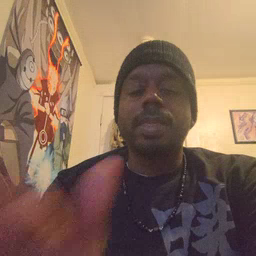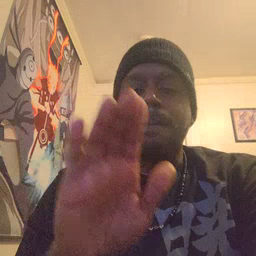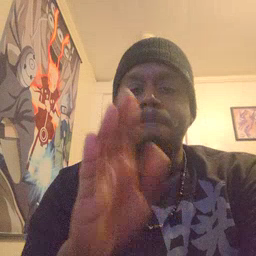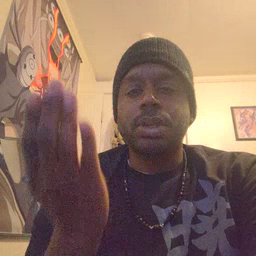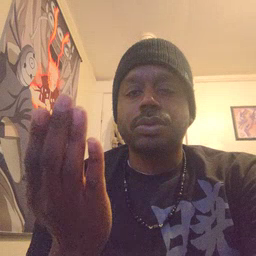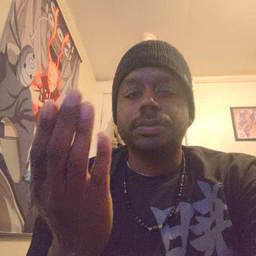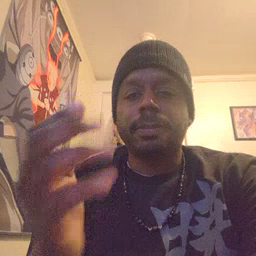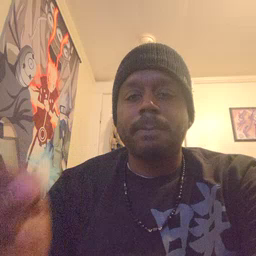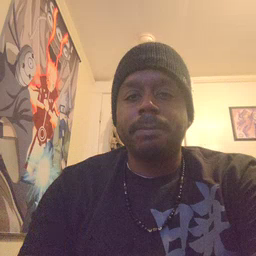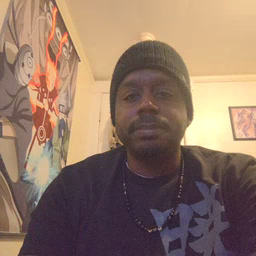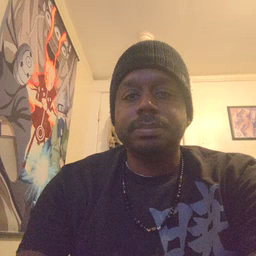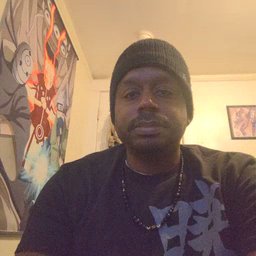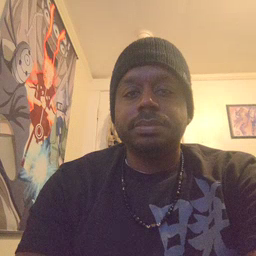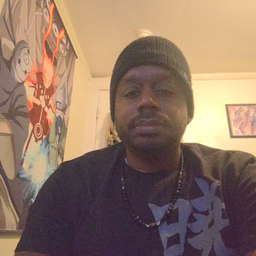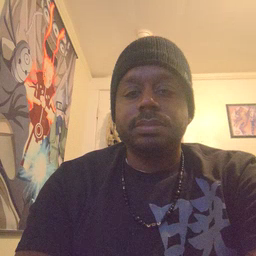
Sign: book